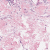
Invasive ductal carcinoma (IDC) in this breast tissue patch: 0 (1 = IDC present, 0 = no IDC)